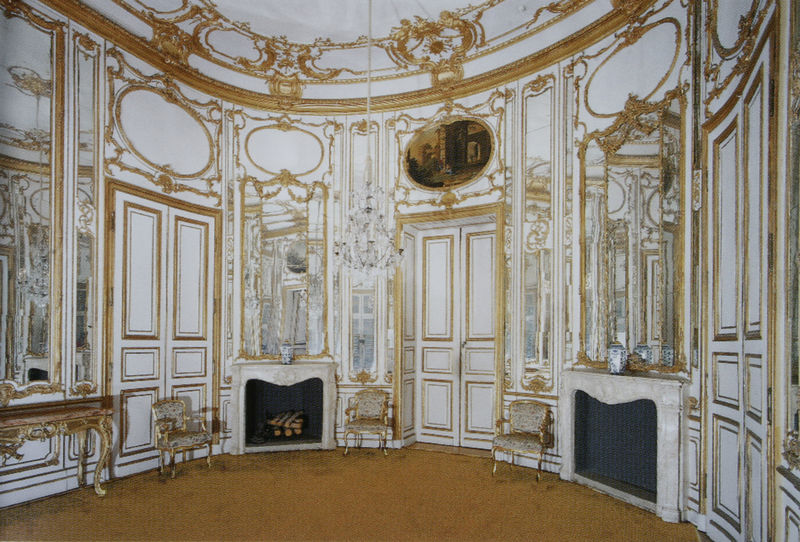
Titel: Musikzimmer
Künstler: Johann Friedrich Weyhing
Standort: Stuttgart
Institution: Schloss Solitude
Schlagwörter: blau, dunkel, gemälde, weiß, ocker, braun, grau, hell, holz, lampe, licht, marmor, orange, raum, schwarz, stuhl, stühle, tisch, tische, tür, zimmer, schloss, malerei, ornament, tanz, teppich, wand, barock, rahmen, bild, möbel, spiegel, spiegelung, boden, gold, interieur, sessel, decke, drei, girlande, rokoko, kamin, kamine, ofen, oval, rund, vase, türen, fußboden, türe, rand, saal, könig, polster, salon, ornamente, verzierung, türrahmen, flügeltür, kerzen, kronleuchter, lüster, stuck, türflügel, halle, foto, fotografie, photographie, medaillon, vergoldet, palast, photo, fries, scheite, sims, gesims, farbfoto, ausgang, spiege, kassetten, kabinett, kassettentür, prunk, bordüren, pflanzenornamentik, aufnahme, ovale, vertäfelung, feuerstelle, grundriss, stuch, supraporte, raun, supraporten, eingagn, kartuschen, chippendale, konsoltisch, zimmel, vertäfelt, schluss